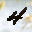
Label: 4